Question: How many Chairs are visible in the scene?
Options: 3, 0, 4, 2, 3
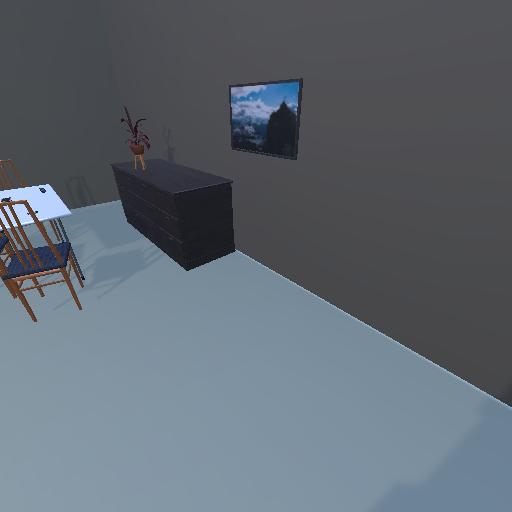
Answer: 3